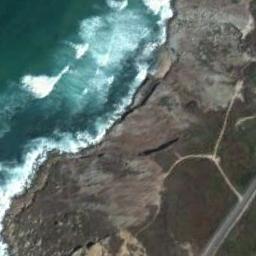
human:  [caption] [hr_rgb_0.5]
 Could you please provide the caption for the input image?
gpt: The sea by the beach is dark green .

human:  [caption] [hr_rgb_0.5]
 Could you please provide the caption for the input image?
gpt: Huge waves beat the rocks and plants on the bank .

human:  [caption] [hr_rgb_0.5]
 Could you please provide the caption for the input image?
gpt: The type of beach is rocky coast and the land next to the beach is covered with some green plants .

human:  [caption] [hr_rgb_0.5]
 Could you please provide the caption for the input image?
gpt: Blue water and dark land by the beach .

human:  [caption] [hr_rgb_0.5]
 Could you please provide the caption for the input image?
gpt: A road is beside the beach .